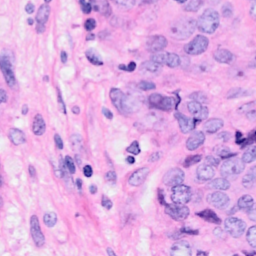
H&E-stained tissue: Breast